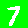
Digit: 7